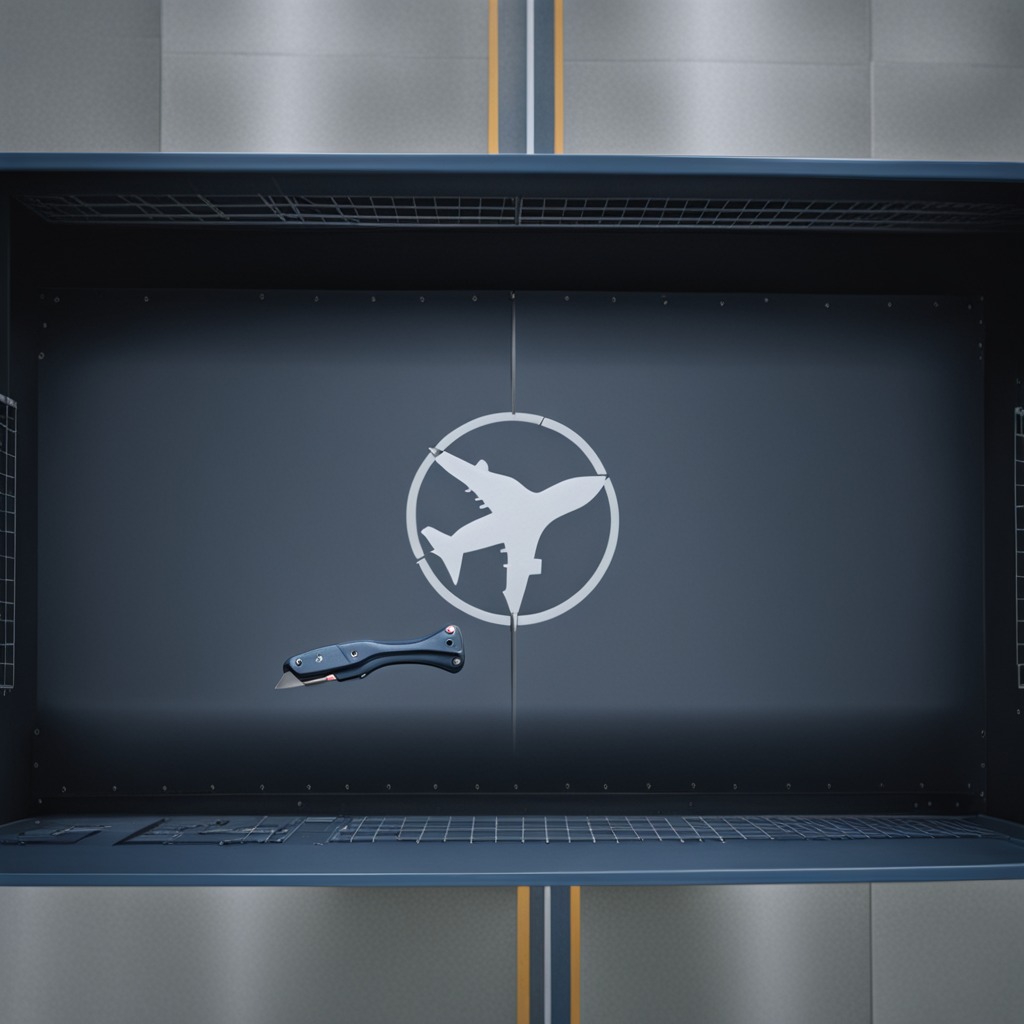
A utility knife is lying on a toolbox surface in an airplane hangar workshop.